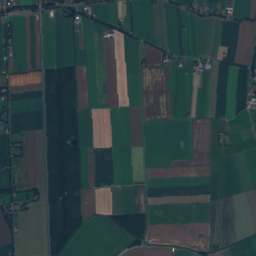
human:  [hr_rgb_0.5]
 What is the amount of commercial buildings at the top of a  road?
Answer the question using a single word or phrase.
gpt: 1

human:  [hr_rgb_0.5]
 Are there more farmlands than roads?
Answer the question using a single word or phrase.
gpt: no

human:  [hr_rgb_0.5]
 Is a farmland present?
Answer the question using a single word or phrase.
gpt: yes

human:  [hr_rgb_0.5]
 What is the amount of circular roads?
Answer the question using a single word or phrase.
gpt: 0

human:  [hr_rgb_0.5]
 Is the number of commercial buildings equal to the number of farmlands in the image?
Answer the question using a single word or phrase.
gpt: no

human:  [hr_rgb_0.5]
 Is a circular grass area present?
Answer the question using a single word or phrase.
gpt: no

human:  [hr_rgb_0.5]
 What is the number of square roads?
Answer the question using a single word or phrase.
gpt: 0

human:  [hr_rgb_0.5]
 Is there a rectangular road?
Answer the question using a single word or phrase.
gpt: no

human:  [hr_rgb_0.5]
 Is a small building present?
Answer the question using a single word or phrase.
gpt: yes

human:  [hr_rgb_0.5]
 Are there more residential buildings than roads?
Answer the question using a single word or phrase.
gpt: yes

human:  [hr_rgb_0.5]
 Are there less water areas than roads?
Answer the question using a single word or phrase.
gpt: yes

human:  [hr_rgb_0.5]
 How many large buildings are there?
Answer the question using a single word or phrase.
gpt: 0

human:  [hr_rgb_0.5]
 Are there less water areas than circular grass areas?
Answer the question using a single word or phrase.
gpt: no

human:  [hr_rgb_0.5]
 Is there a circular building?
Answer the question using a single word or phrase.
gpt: no

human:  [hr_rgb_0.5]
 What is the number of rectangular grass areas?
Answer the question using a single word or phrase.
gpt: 9

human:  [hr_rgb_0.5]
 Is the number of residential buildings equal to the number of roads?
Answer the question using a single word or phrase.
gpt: no

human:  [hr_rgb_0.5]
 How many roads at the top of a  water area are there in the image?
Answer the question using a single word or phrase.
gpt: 66

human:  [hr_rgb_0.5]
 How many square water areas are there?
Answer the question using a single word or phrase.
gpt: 1

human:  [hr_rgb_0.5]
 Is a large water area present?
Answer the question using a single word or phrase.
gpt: yes

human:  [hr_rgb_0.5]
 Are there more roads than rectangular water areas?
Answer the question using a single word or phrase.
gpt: yes

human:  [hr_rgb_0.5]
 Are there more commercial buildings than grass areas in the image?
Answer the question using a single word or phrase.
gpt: no

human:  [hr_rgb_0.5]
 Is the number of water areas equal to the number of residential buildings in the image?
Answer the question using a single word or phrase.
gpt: no

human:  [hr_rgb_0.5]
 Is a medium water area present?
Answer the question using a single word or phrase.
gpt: yes

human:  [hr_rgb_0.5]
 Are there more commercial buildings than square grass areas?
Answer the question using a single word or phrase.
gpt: yes

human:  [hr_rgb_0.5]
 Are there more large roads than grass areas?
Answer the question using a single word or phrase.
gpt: no

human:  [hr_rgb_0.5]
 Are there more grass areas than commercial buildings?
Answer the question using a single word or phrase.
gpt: yes

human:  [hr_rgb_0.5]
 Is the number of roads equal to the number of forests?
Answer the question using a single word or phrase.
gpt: no

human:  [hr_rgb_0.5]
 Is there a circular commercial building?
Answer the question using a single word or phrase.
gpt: no

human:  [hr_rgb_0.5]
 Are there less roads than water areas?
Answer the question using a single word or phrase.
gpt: no

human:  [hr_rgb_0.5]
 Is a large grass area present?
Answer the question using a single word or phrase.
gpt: yes

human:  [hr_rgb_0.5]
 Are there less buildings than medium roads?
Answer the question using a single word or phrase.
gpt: no

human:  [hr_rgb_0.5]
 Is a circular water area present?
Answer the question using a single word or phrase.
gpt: yes

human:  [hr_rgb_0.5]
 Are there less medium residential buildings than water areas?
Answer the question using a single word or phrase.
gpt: yes

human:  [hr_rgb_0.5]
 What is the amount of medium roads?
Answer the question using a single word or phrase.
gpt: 0

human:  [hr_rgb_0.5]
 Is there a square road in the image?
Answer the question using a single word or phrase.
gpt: no

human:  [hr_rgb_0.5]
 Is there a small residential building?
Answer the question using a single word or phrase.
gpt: yes